The image is the raw acceleration waveform (amplitude versus time) of a rotating-machine vibration signal. Diagnose the rotating machine from this image, choosing from: normal, misalignment, unbalance, looseness.
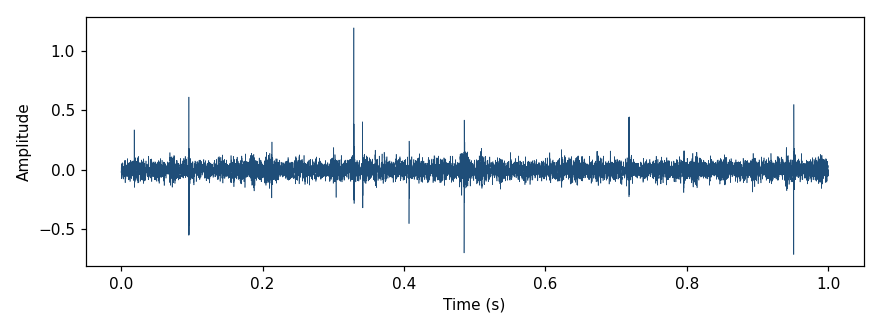
Answer: normal